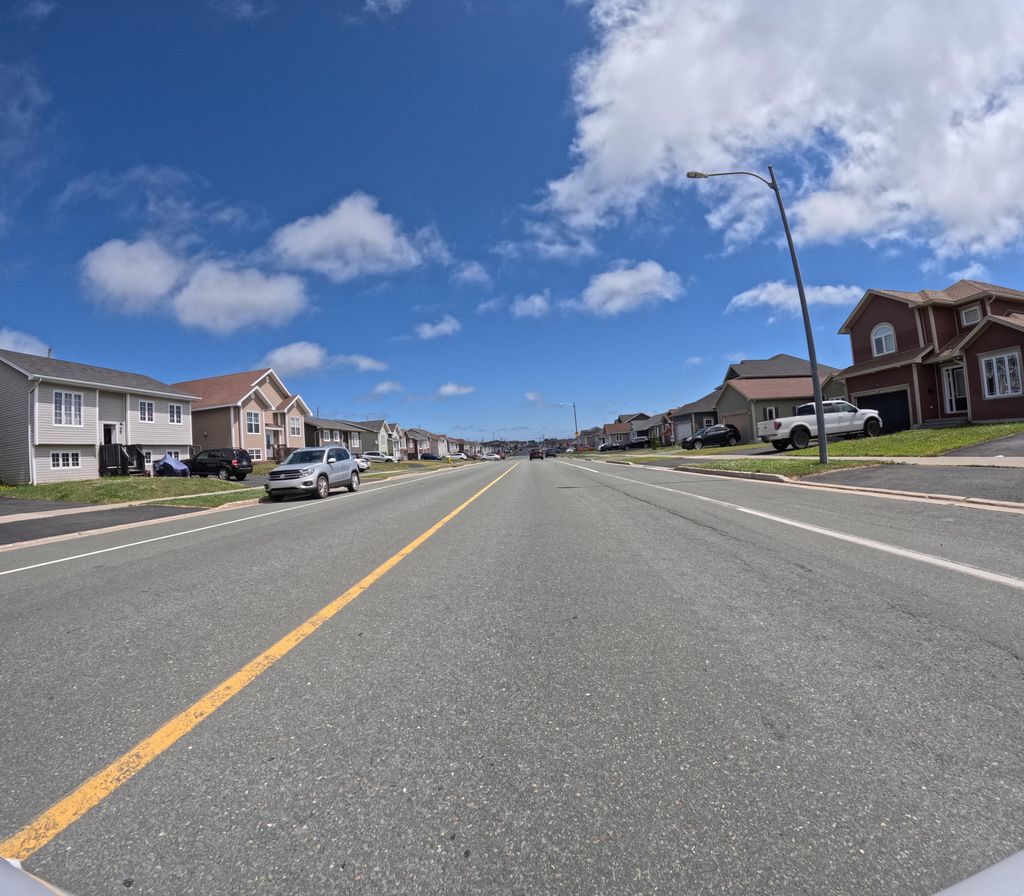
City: st_johns